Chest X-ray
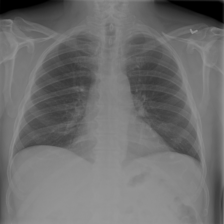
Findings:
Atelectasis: negative
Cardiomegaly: negative
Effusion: negative
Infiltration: negative
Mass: negative
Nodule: negative
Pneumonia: negative
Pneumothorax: negative
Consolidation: negative
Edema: negative
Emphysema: negative
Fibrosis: negative
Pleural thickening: negative
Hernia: negative